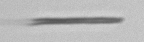
Label: fiber